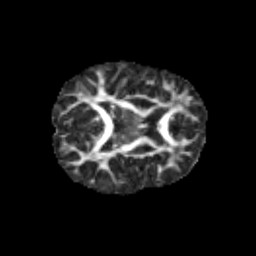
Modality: FA
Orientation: axial
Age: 9
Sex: female
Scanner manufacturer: siemens
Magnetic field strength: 3 T
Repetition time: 3.8 s
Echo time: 0.07 s